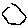
Label: hexagon